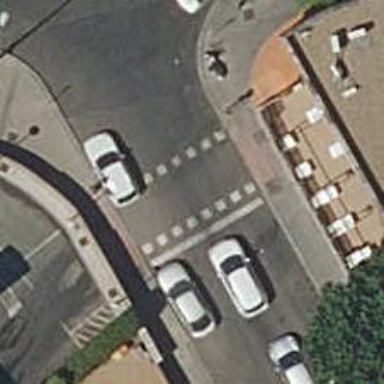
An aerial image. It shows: Crossing with traffic signals.